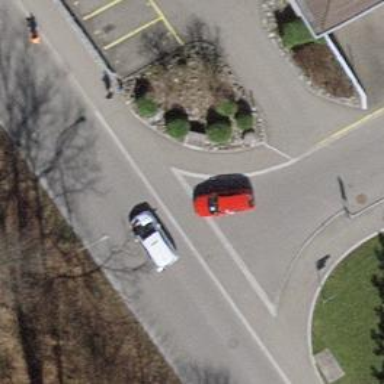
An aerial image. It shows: Unmarked crossing on footway with traffic-calming table.